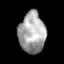
Tissue: skin
Cell type: Epithelial cells
Senescence score: 0.2461
Nuclear area (px): 1059
Mean DAPI intensity: 166.502